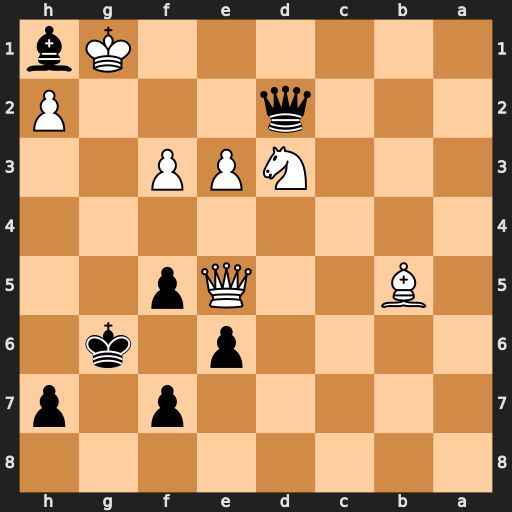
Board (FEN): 8/5p1p/4p1k1/1B2Qp2/8/3NPP2/3q3P/6Kb
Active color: b
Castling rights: -
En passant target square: -
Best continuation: Qg2#